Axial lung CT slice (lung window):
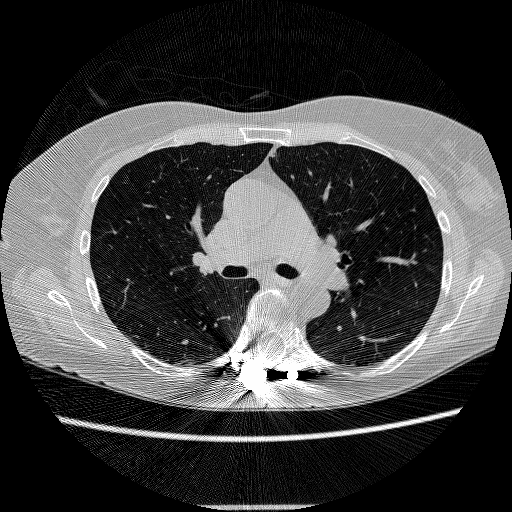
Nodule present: no